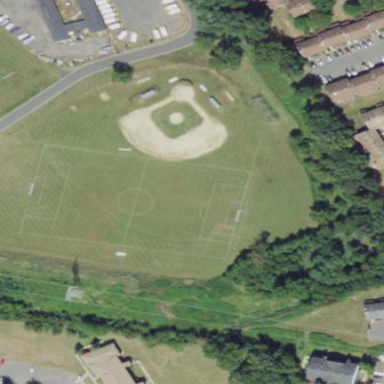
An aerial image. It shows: Soccer pitch for leisureland activities.